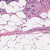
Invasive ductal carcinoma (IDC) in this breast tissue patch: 0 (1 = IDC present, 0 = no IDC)